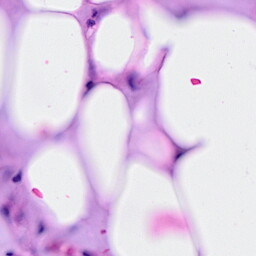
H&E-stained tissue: Breast